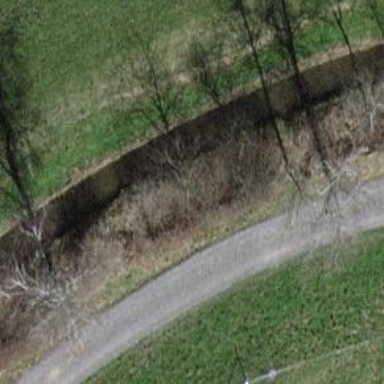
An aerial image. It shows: Drain that serves as waterway.